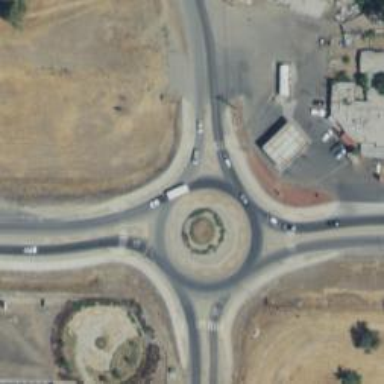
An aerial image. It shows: Secondary road leading to roundabout.